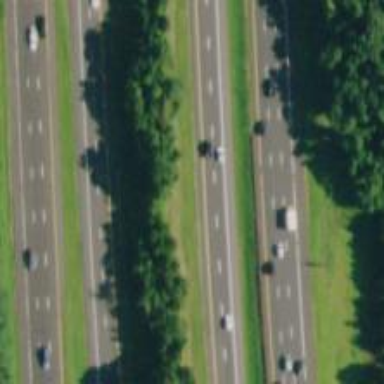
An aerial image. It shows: Urban freeway or expressway.